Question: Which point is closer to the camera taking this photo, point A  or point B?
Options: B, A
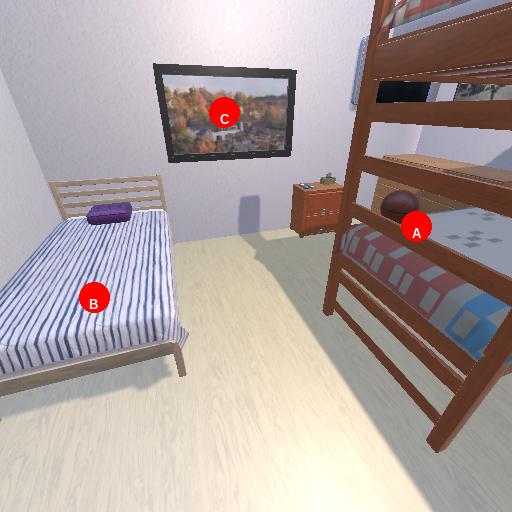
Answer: B